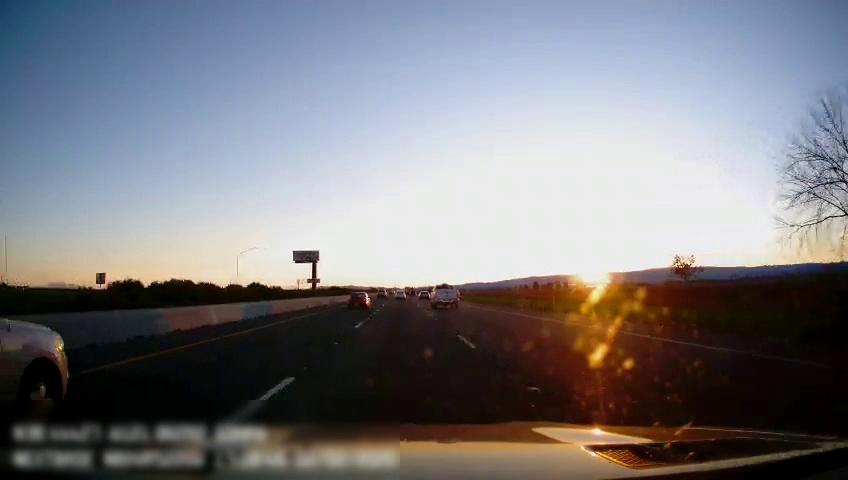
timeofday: Dusk/Dawn/Twilight
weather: Sunny
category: Drivable Space
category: Vehicles | Car
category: Vehicles | Truck
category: Vehicles | SUV
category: Vehicles | Car
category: Vehicles | SUV
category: Vehicles | Car
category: Lanes | Current Lane
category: Lanes | Alternate Lane
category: Lanes | Alternate Lane
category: Lanes | Alternate Lane